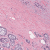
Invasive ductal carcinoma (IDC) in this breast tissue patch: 0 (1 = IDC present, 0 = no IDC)